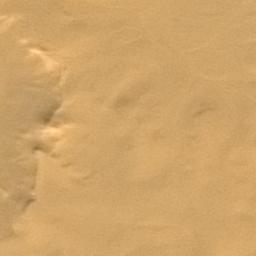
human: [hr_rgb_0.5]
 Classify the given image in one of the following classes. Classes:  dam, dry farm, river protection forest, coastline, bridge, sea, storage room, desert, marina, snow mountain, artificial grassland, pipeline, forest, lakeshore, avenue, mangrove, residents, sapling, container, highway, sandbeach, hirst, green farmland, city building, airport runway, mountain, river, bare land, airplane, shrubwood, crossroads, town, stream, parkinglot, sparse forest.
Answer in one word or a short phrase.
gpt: desert